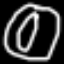
Label: donut